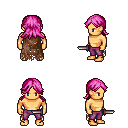
a pixel art fantasy rpg character, male body template, human, tanned skin, brown tattered cape, magenta pants, pink loose hair, dagger, four views (front, back, left, right), 2x2 character sprite sheet, small pixel art, hard edges, no anti-aliasing